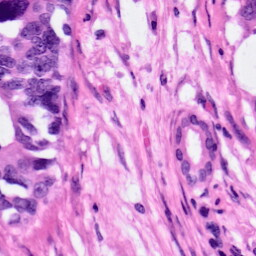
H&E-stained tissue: Pancreatic